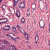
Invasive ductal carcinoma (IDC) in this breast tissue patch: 1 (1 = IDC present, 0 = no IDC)